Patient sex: M
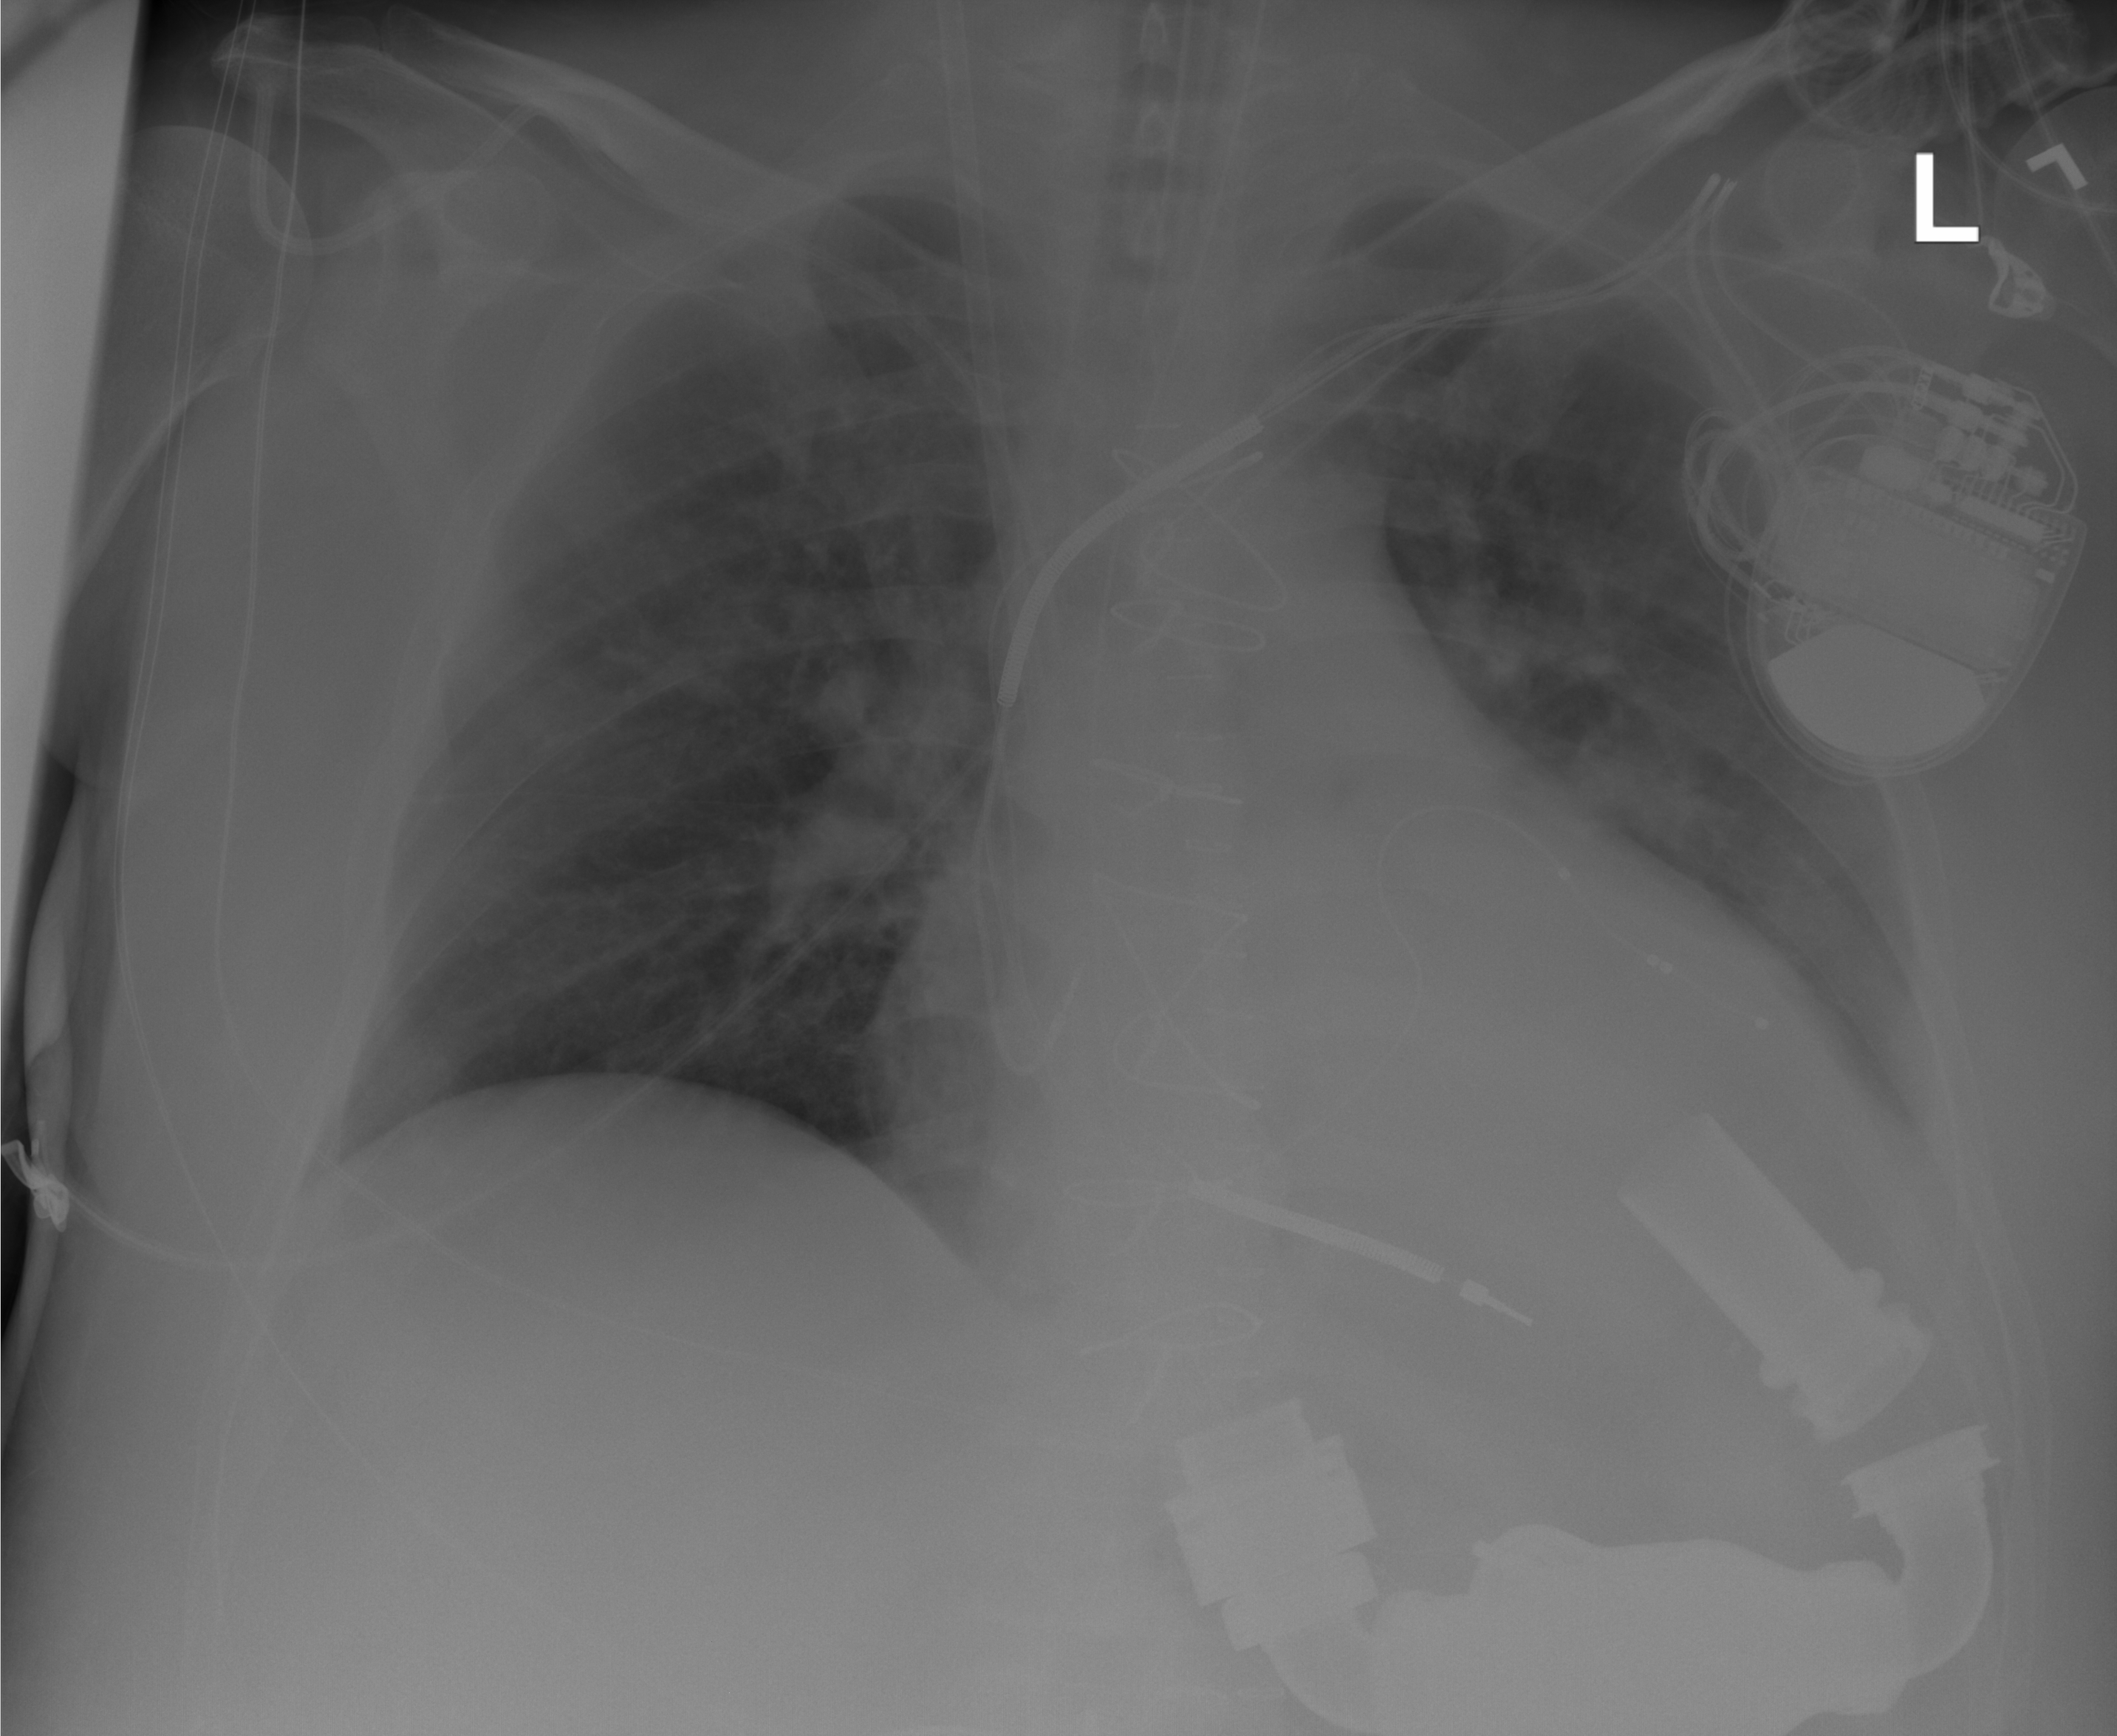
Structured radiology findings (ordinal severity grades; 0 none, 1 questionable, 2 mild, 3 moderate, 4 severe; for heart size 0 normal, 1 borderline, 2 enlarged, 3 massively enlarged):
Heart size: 2
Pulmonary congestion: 2
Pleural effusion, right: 0
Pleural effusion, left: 1
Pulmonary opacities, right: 0
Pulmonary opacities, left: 0
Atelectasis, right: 0
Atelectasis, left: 2